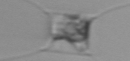
Label: Chaetoceros